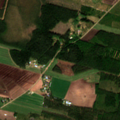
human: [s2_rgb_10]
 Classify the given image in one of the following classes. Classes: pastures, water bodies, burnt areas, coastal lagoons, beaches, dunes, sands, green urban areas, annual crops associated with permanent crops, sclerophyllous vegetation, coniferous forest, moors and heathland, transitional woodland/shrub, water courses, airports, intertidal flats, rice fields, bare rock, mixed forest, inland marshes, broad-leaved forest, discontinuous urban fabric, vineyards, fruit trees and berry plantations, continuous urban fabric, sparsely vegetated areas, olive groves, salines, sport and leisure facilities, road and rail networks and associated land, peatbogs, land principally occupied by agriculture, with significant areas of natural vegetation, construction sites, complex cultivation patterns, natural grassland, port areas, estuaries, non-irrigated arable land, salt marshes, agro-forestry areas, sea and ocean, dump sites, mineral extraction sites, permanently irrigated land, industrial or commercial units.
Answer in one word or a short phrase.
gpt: non-irrigated arable land, land principally occupied by agriculture, with significant areas of natural vegetation, coniferous forest, mixed forest, transitional woodland/shrub